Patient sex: M
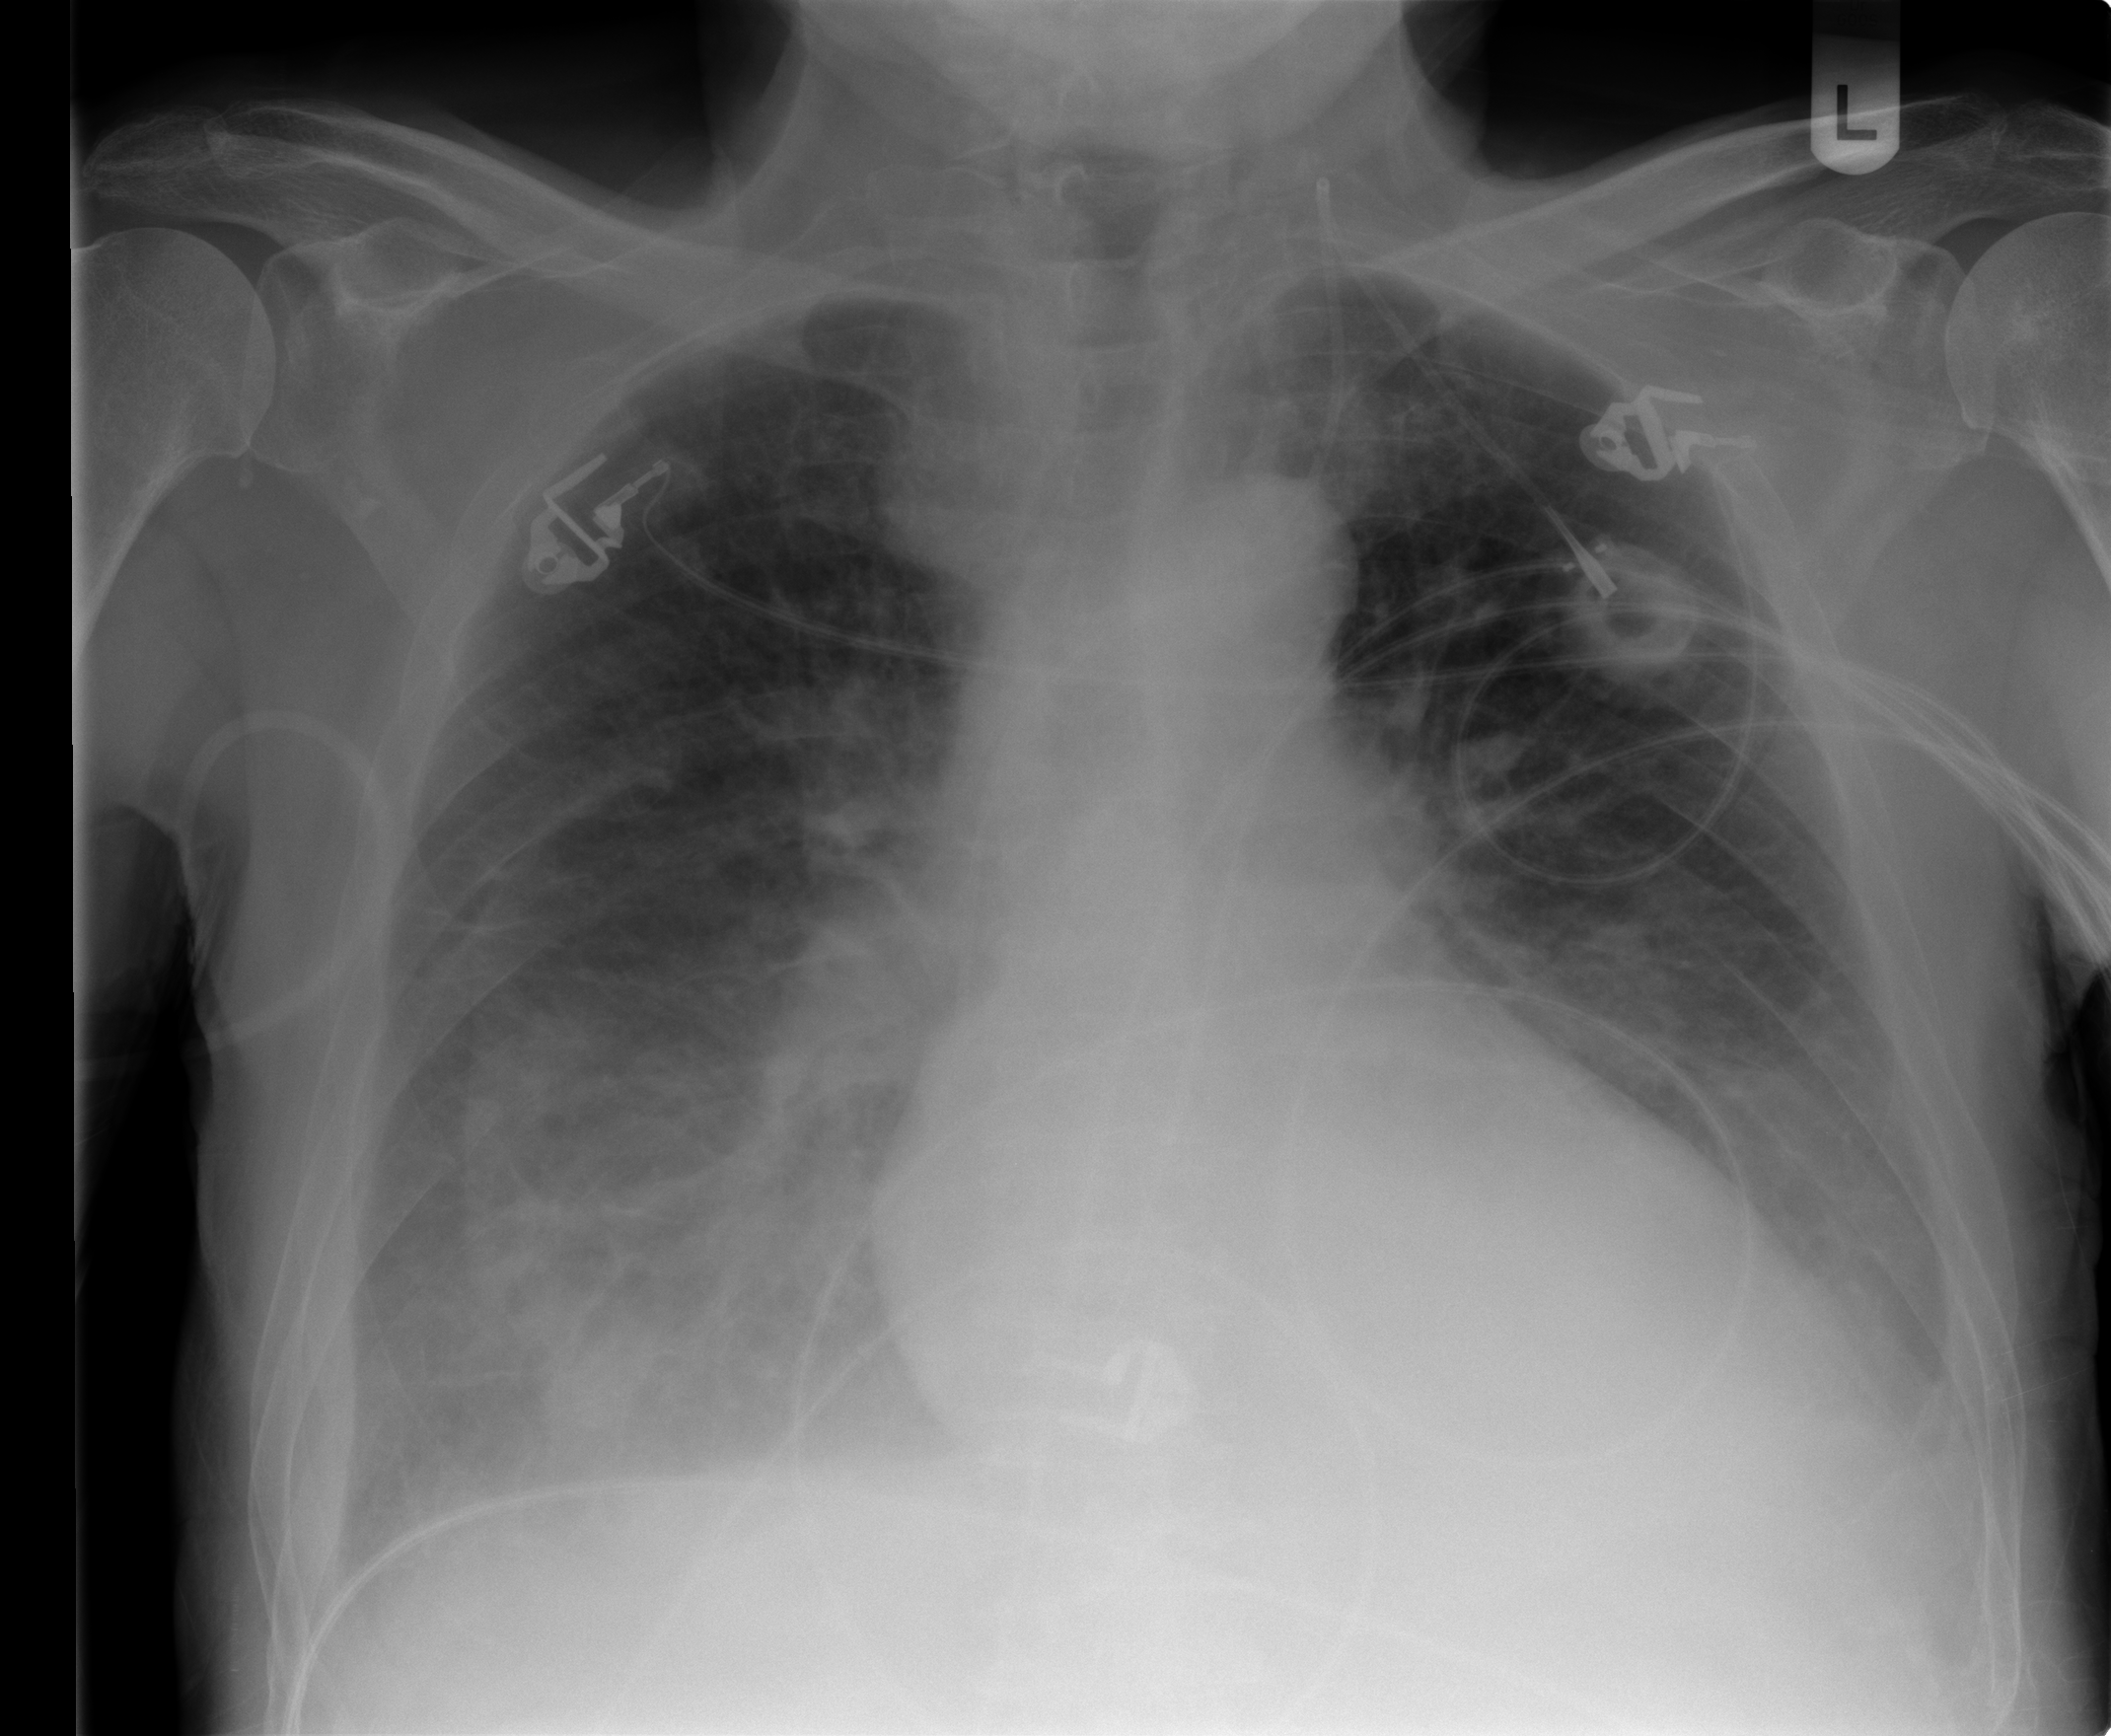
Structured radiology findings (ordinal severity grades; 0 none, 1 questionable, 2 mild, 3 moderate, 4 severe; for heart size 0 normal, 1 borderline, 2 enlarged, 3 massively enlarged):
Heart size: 2
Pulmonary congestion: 2
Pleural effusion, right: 2
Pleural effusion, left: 2
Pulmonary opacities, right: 3
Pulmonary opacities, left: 2
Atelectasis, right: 2
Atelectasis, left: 1